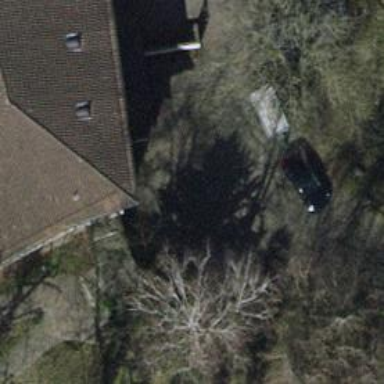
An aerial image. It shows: Driveway with sett surface.